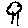
Label: tree